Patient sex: F
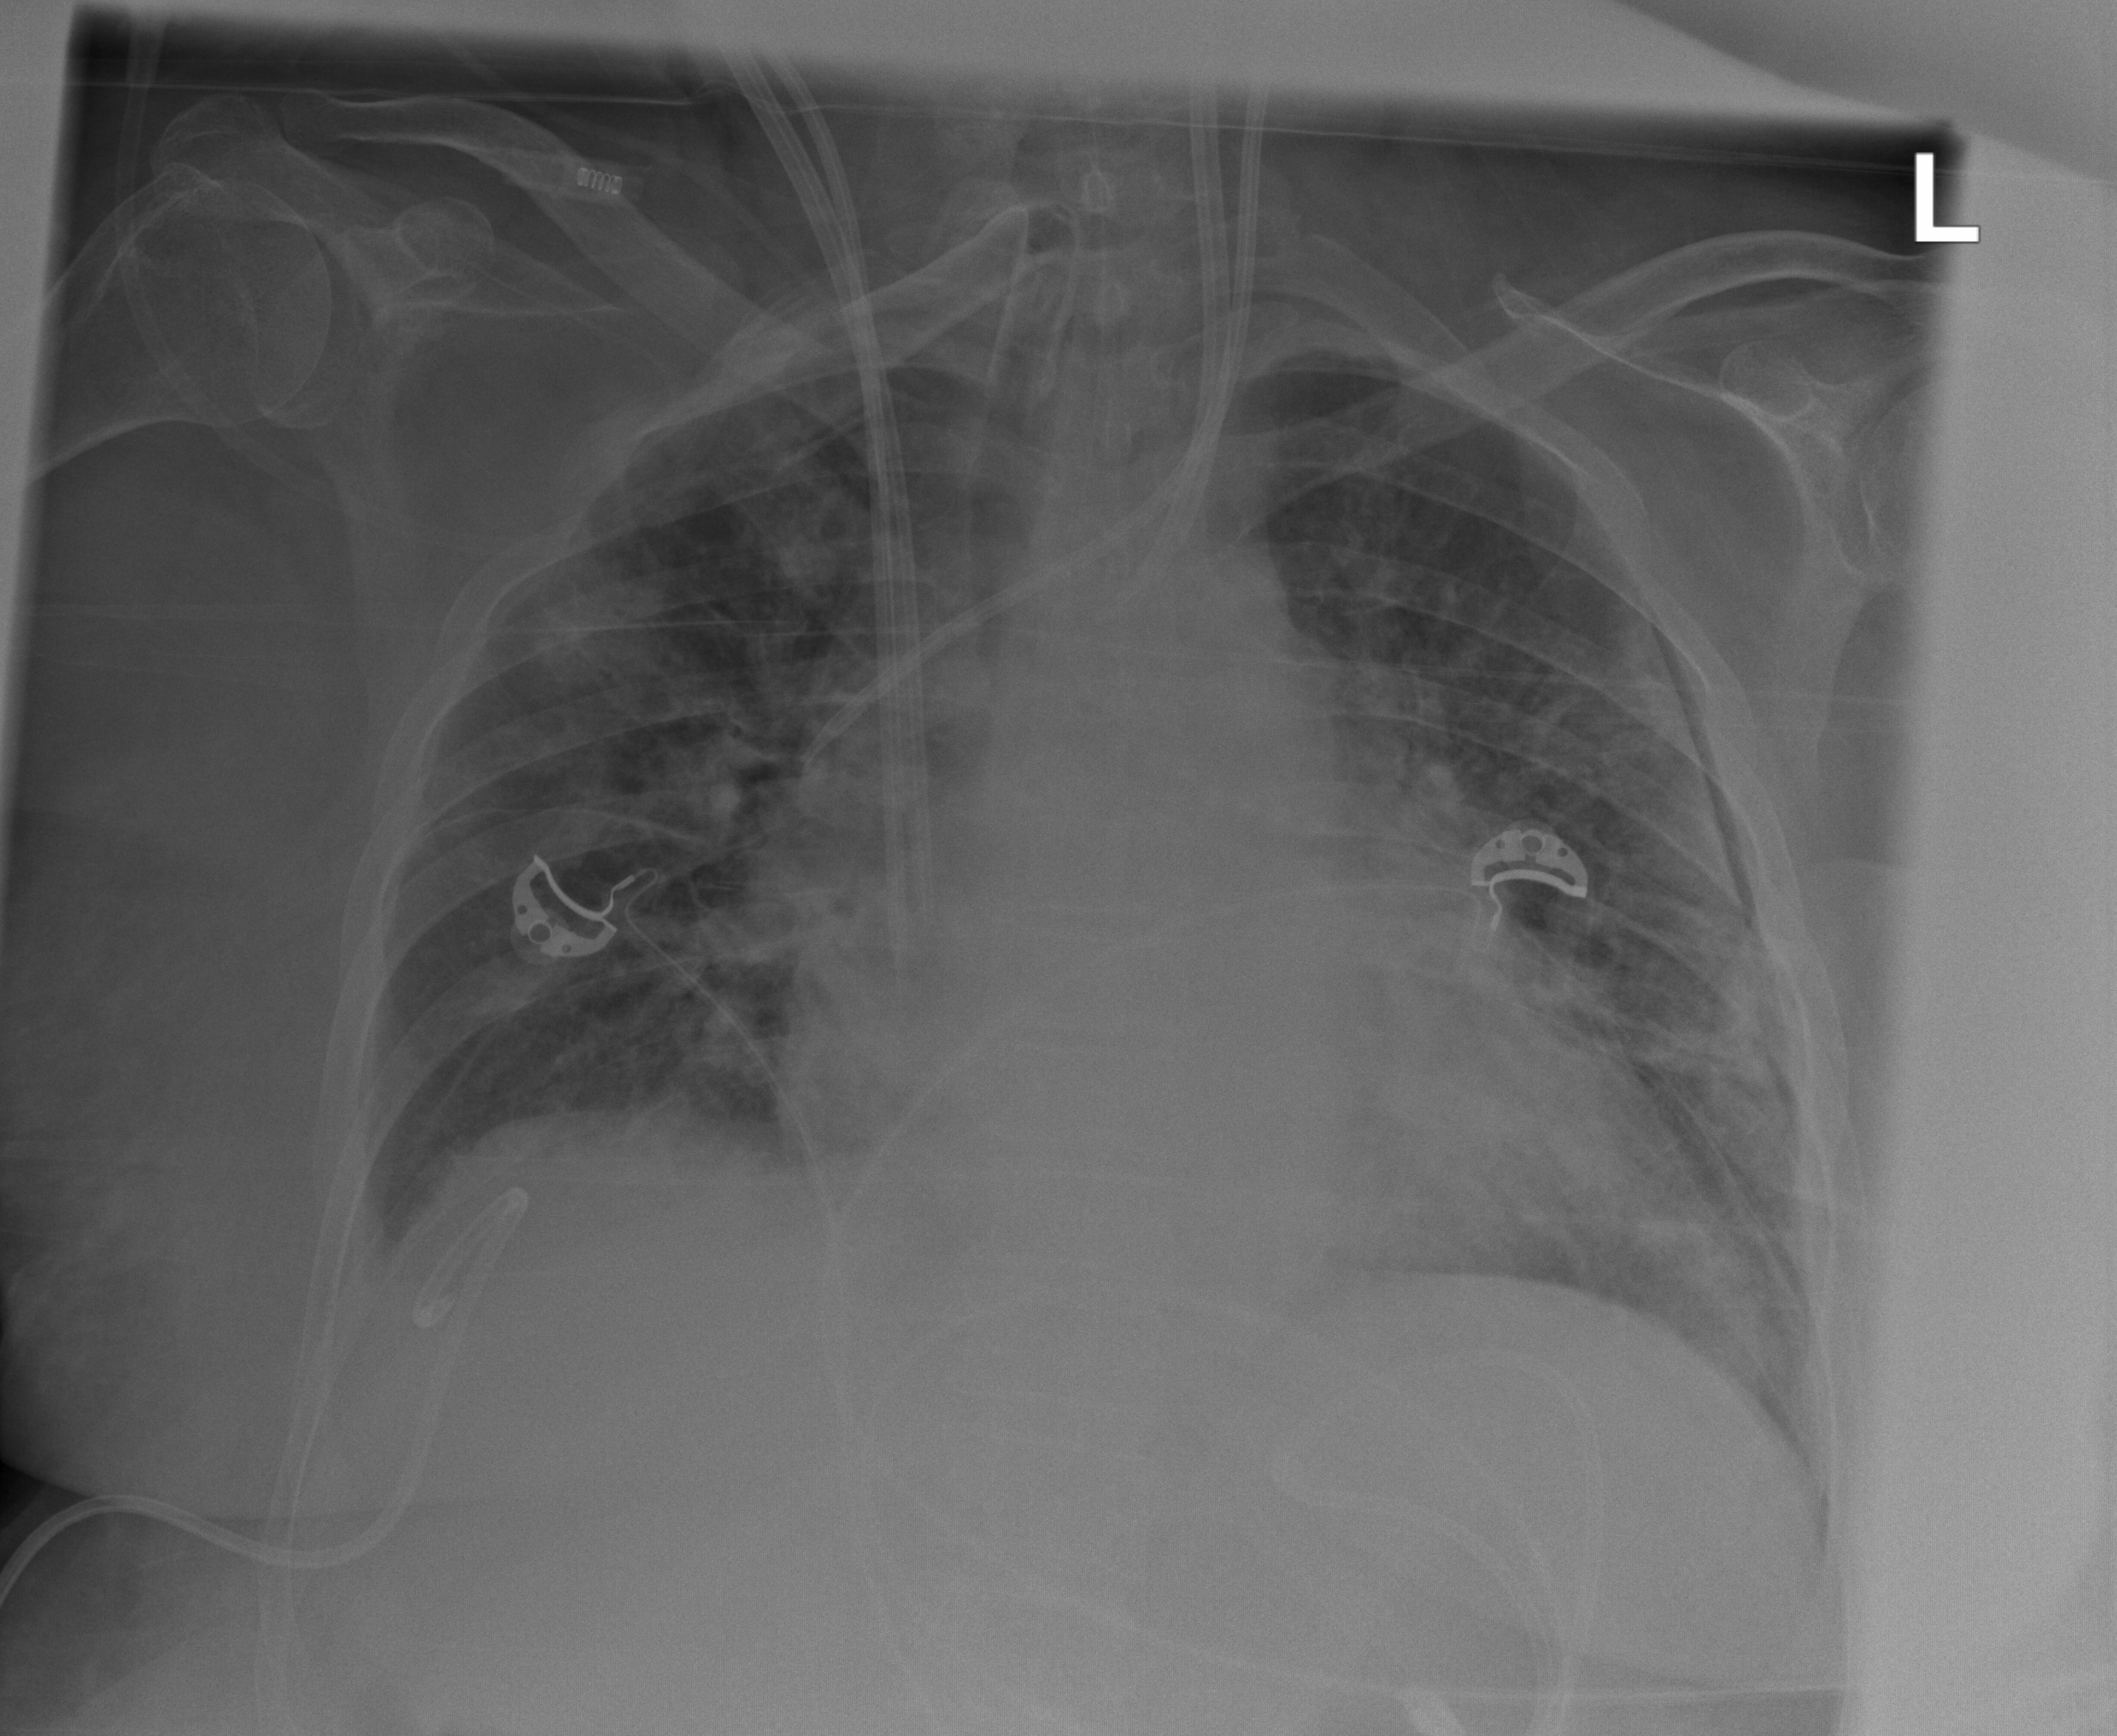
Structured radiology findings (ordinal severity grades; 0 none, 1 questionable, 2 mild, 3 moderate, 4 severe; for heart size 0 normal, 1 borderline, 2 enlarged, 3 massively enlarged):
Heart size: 2
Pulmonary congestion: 2
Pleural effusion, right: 1
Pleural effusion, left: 0
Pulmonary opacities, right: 3
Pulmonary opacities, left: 2
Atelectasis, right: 2
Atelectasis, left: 2